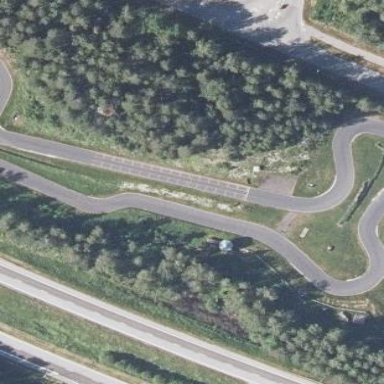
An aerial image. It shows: Raceway road.